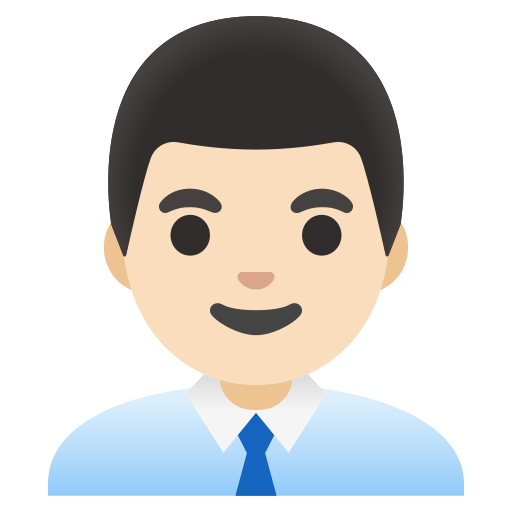
Emoji: 👨🏻‍💼